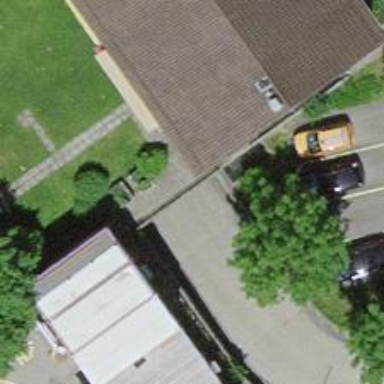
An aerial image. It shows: Parking entrance.